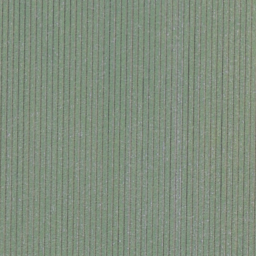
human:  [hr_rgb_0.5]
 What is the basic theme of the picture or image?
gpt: farmland